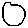
Label: circle